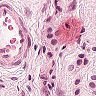
Metastatic tissue present: yes